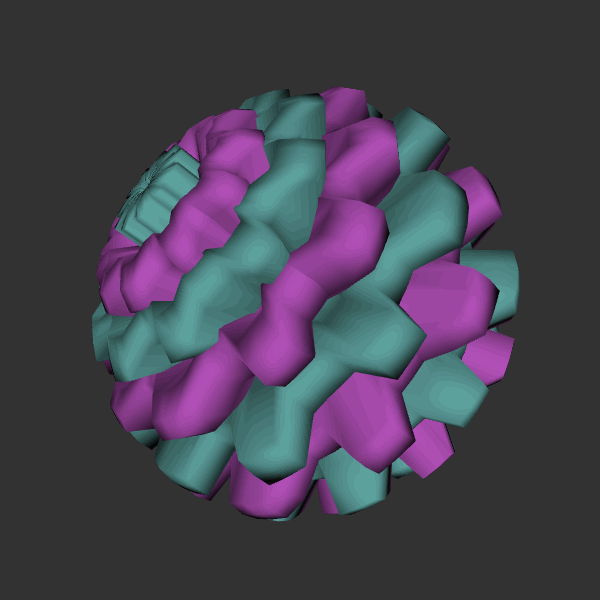
Background: dark